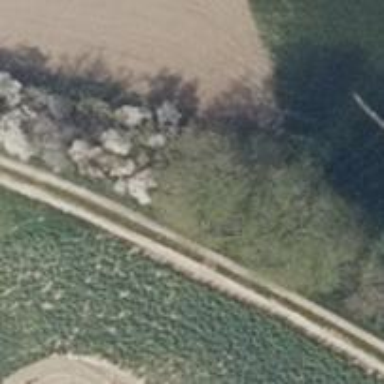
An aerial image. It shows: Deciduous broadleaved tree.